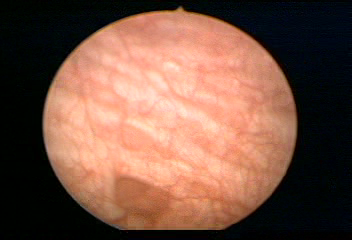
Modality: WLC
Class: Normal mucosa
Bladder cancer association: No